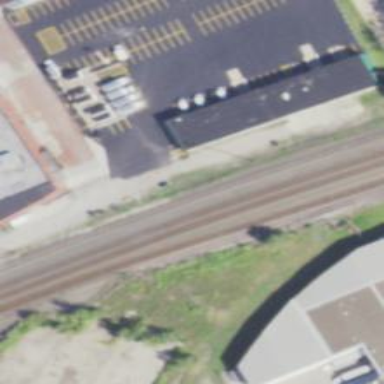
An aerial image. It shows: Railway siding for service.